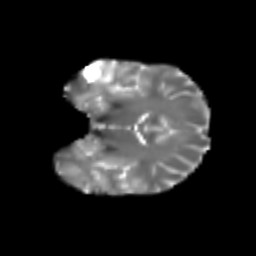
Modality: T2w
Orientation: coronal
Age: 21
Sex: female
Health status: healthy